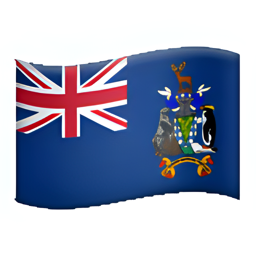
Name: flag for south georgia south sandwich islands
Emoji: 🇬🇸
Group: Flags
Sub-group: country-flag